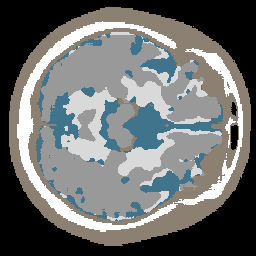
Label: no_lesion